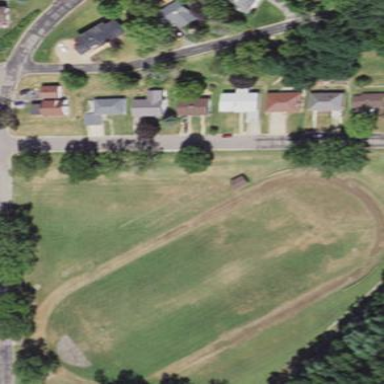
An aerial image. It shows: Grassy track within land designated for leisure activities. The track is specifically for athletics.